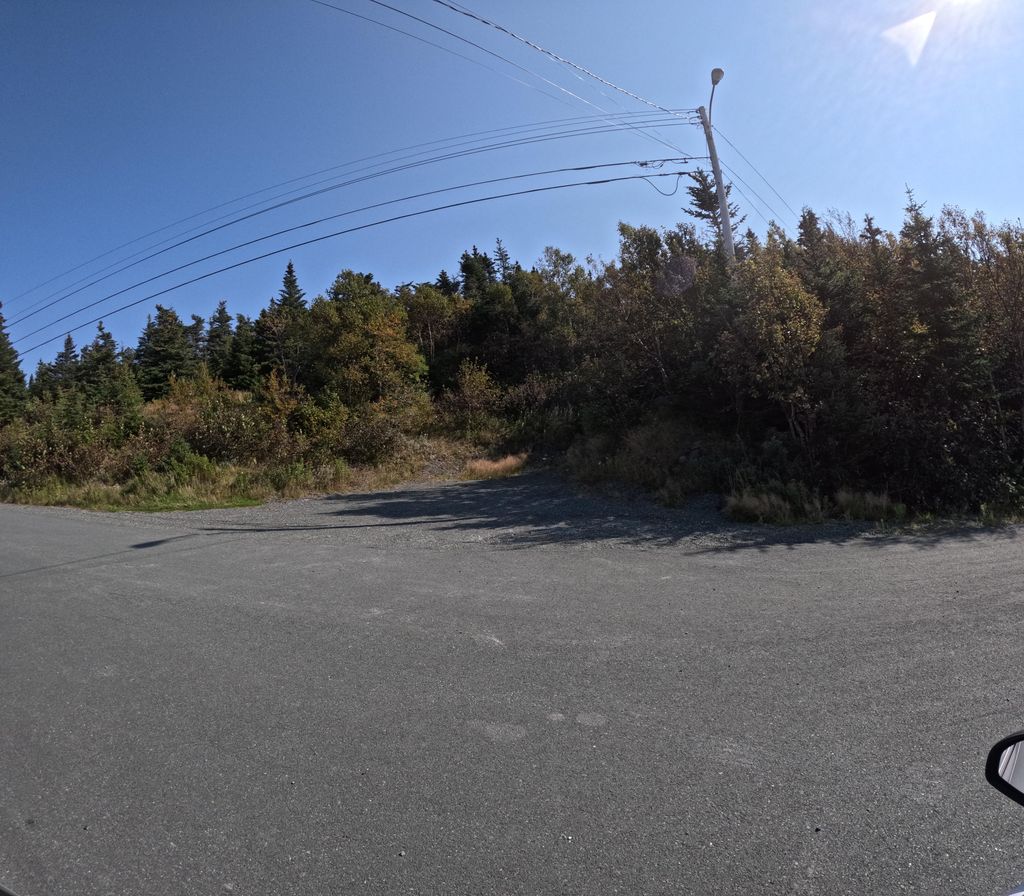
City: st_johns